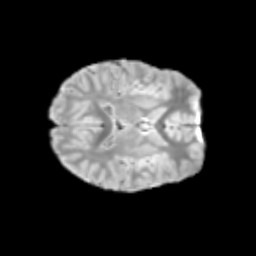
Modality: T2w
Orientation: axial
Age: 13
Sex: female
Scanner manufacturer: siemens
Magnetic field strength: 3 T
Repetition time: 3.8 s
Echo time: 0.07 s